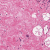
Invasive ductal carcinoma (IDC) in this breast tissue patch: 0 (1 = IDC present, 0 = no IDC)